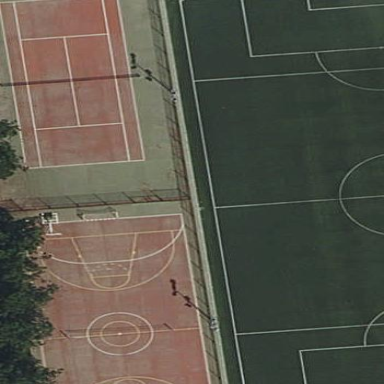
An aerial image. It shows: Tennis court on pitch designated for leisure land.